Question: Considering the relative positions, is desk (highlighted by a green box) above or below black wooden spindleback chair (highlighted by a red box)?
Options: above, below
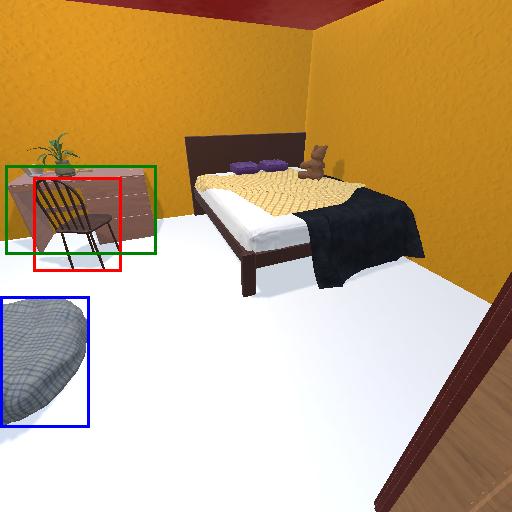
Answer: above